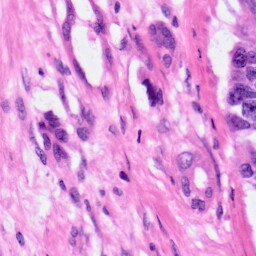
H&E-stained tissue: Pancreatic